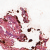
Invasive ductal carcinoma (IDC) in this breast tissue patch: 0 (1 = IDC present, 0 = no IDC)